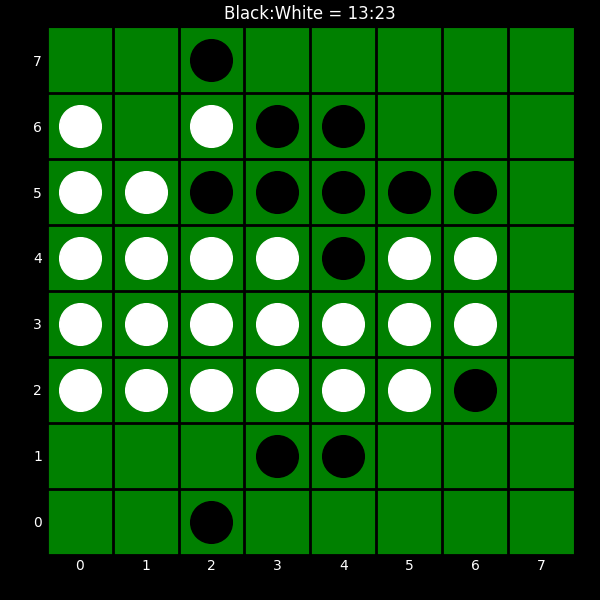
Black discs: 13
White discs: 23